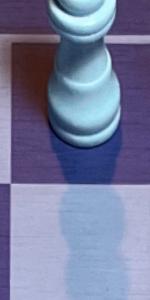
Label: Empty